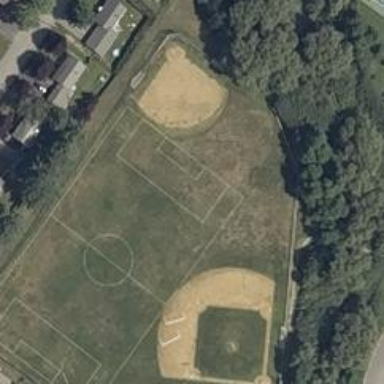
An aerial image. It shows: Baseball pitch for leisure land activities.